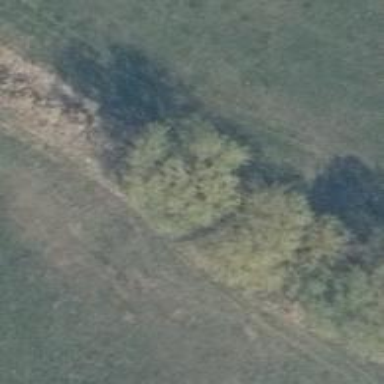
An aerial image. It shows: Beautiful tree in nature.